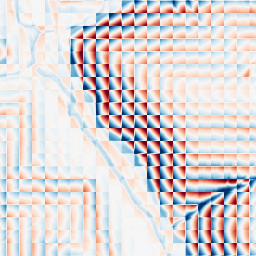
Category: wavelet
Decomposition family: wavelet_dwt
Decomposition parameters: wavelet: haar
level: 4
Upsampling method: bilinear
Upsampling parameters: scale: 4
Upsampling scale: 4